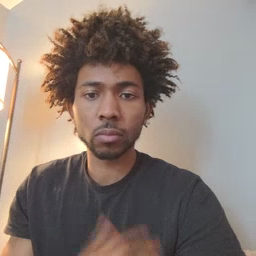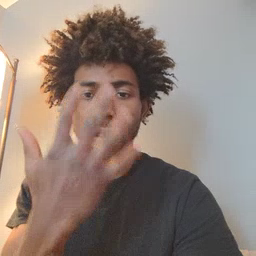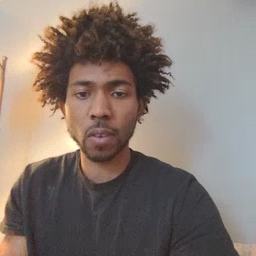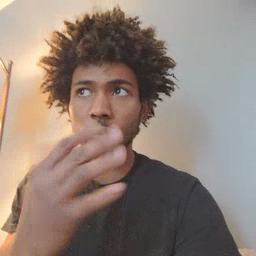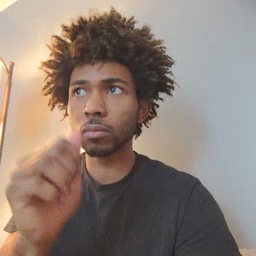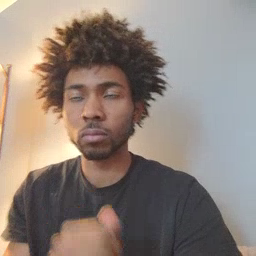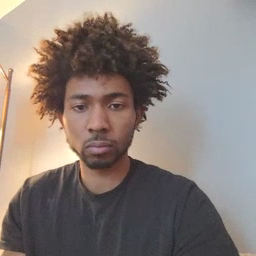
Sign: mitten